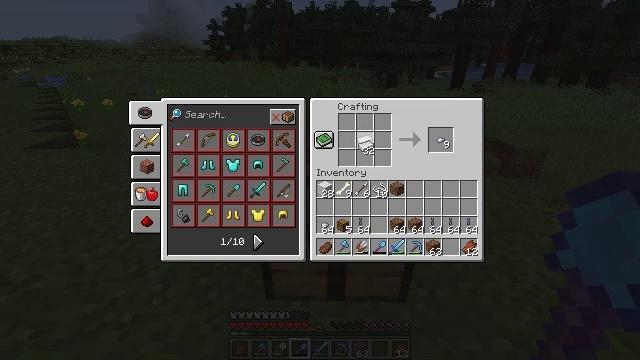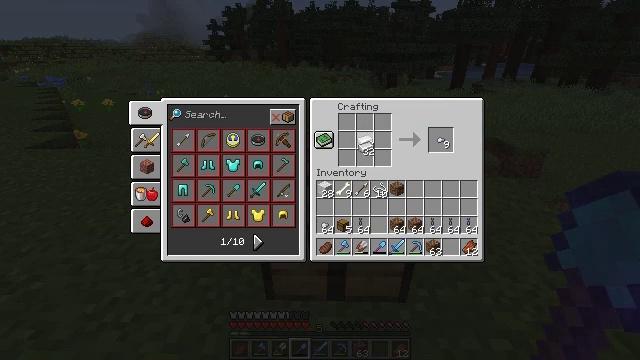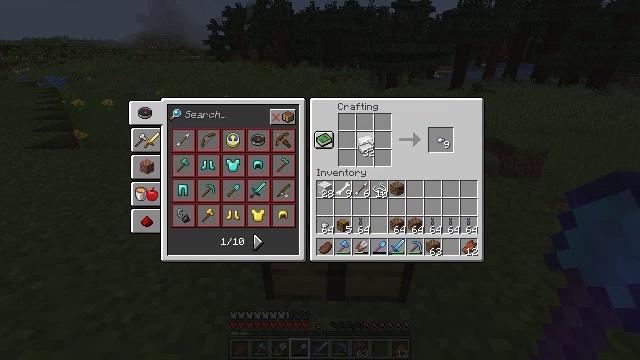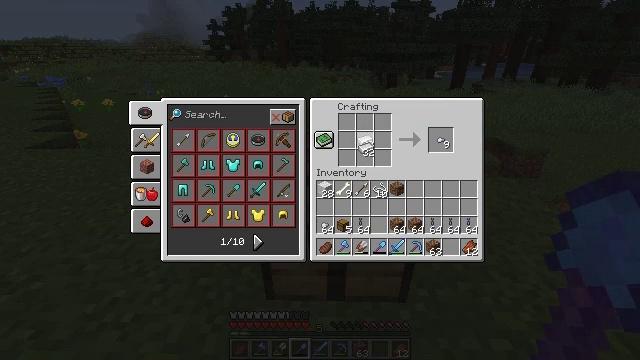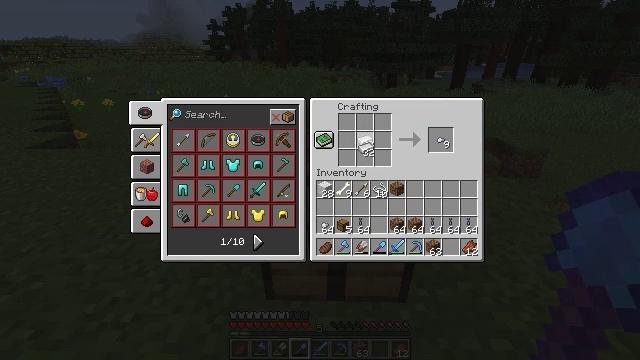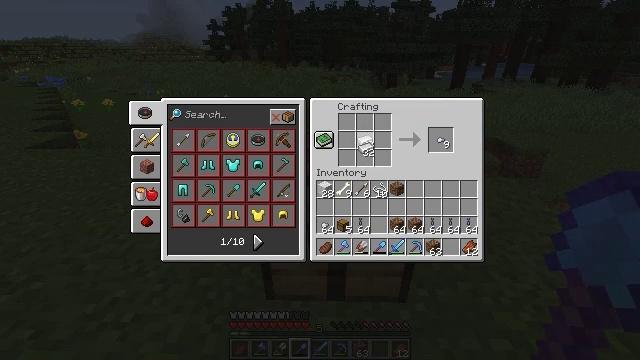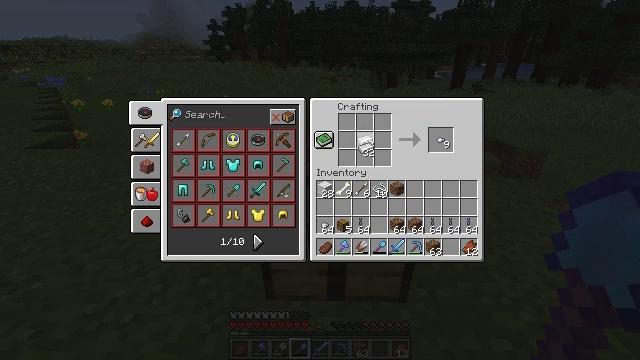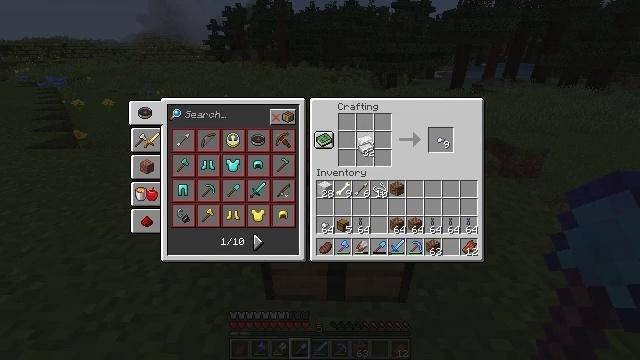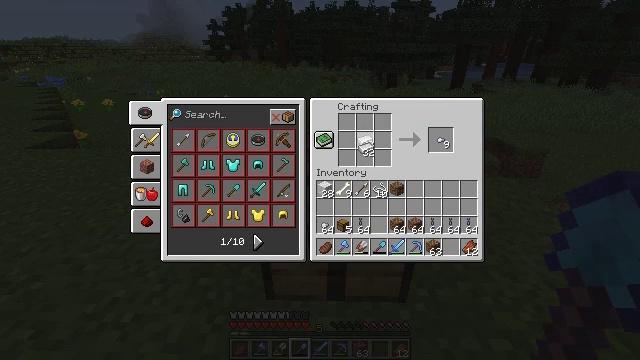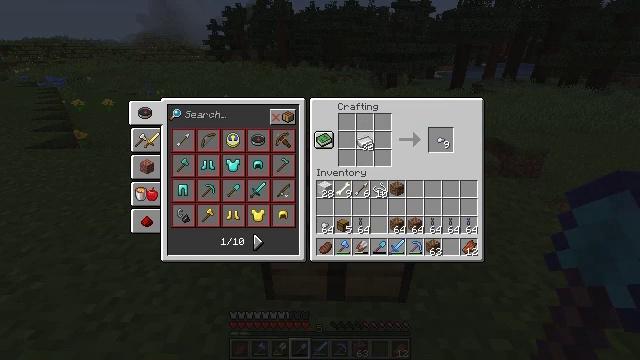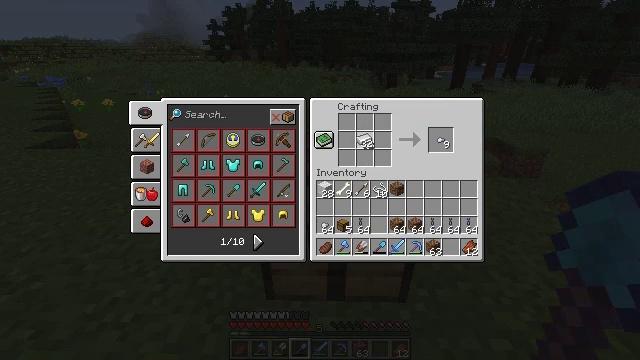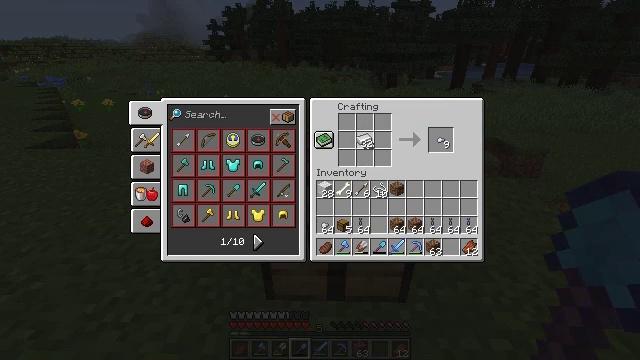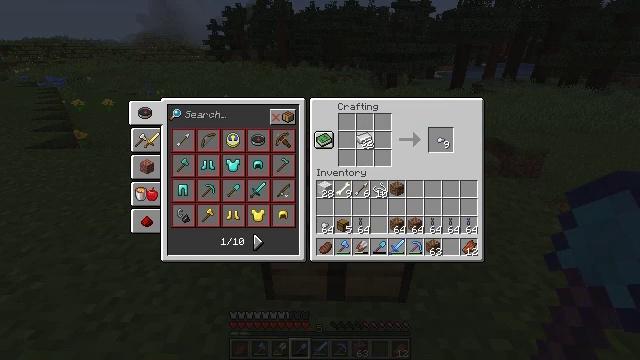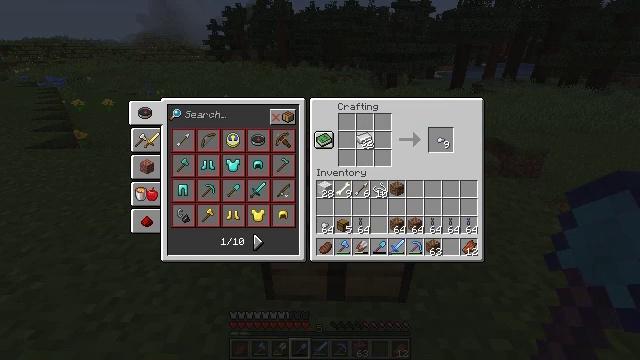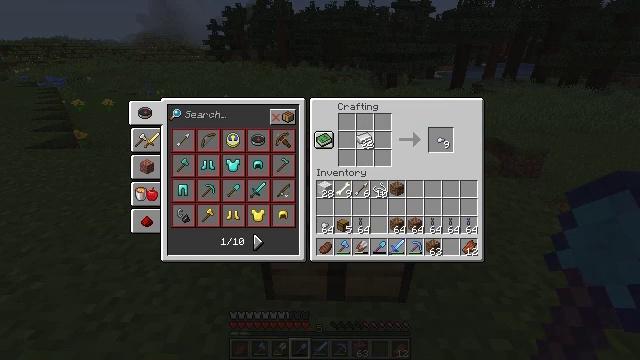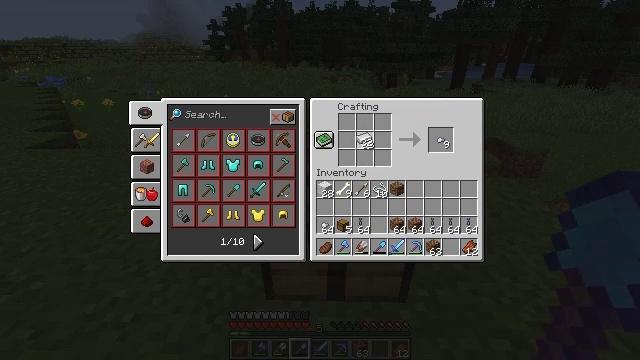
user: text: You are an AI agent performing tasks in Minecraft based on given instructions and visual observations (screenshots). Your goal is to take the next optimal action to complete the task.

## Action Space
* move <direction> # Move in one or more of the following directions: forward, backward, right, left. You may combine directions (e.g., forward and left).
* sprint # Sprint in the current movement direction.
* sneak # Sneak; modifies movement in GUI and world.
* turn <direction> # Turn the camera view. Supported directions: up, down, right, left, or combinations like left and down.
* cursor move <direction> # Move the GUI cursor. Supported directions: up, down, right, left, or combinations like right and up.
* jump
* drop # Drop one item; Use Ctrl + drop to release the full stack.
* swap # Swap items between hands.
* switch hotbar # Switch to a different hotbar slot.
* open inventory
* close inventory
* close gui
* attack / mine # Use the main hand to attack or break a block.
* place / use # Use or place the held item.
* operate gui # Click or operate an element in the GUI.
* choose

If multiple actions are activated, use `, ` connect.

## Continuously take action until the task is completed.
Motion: motion action
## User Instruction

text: Craft a chain.
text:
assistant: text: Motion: no_op
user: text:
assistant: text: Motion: no_op
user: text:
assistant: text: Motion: no_op
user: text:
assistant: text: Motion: no_op
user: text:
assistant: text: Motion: no_op
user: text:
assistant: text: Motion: no_op
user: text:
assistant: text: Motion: no_op
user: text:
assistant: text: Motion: no_op
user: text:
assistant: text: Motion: no_op
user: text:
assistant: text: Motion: no_op
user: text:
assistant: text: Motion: no_op
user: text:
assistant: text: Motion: no_op
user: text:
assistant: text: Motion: no_op
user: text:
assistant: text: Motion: no_op
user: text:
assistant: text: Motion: no_op
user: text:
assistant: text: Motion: no_op
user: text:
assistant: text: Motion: no_op
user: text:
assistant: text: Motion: no_op
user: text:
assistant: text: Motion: no_op
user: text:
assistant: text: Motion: no_op
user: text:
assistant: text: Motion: no_op
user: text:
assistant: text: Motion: no_op
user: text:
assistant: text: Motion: no_op
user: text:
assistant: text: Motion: no_op
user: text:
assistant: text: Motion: no_op
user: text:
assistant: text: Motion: no_op
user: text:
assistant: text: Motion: no_op
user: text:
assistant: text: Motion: no_op
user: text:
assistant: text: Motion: no_op
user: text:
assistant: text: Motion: no_op